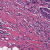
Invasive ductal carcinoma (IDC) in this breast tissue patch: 1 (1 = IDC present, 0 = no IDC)